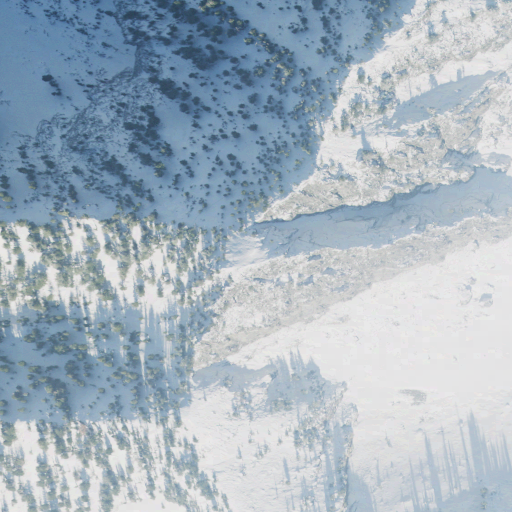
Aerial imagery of mountain in Utah named Kessler Peak containing evergreen forest and shrub